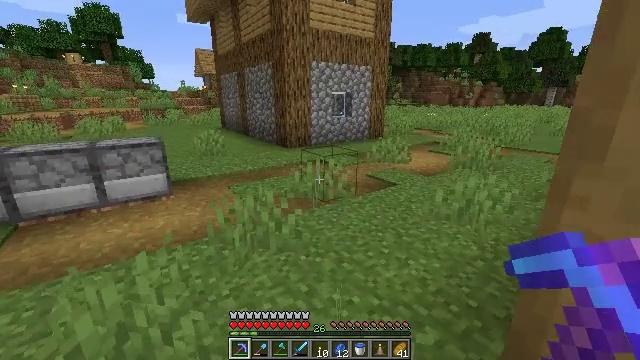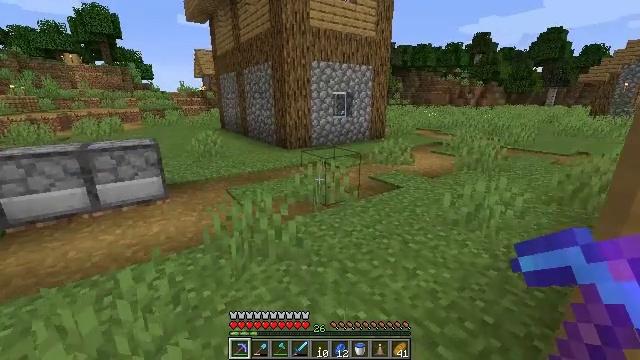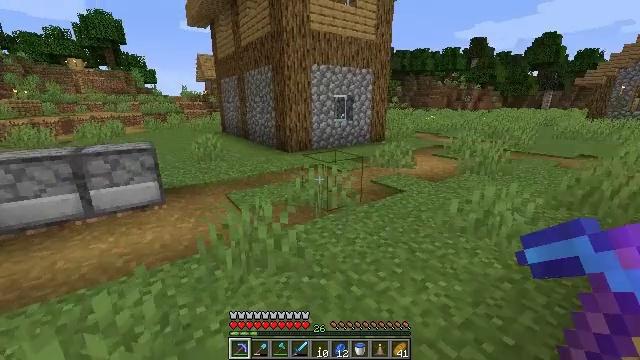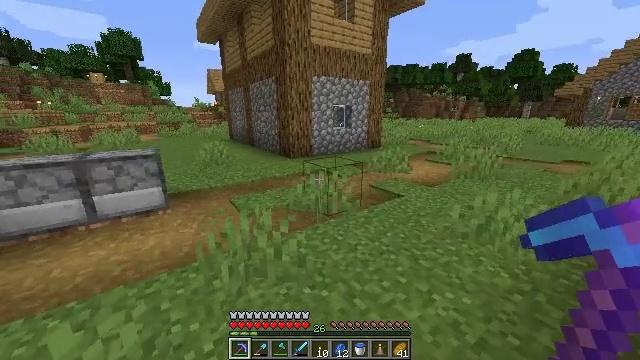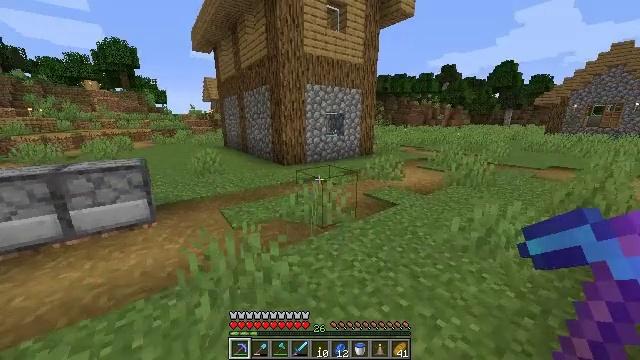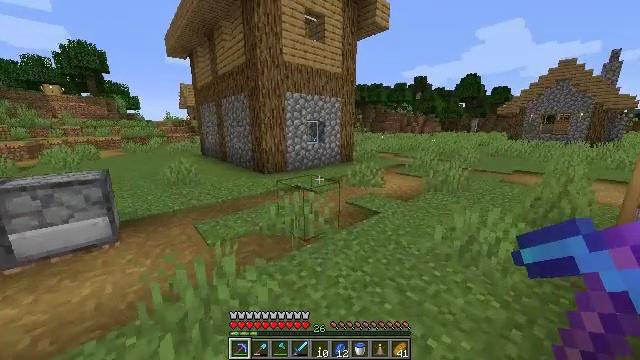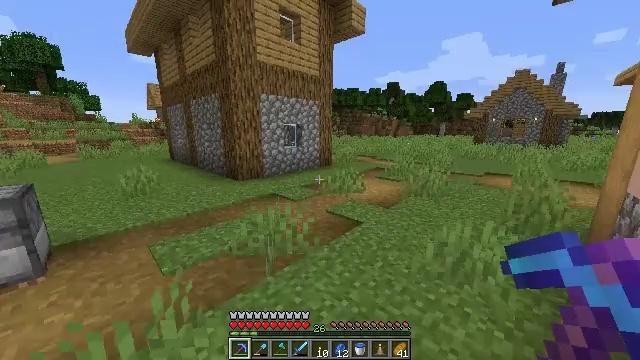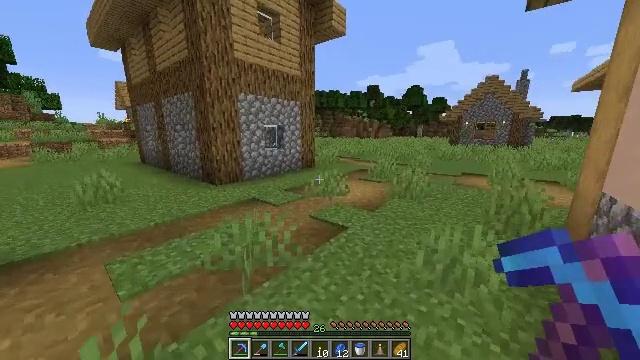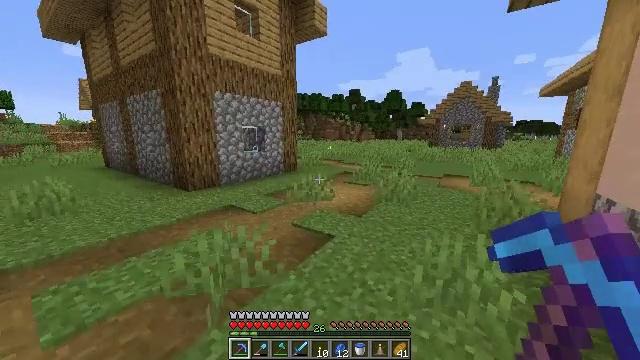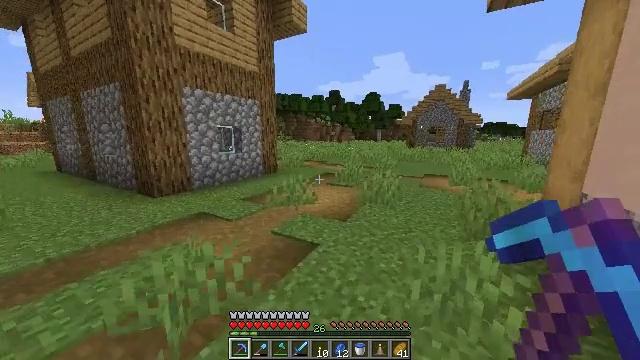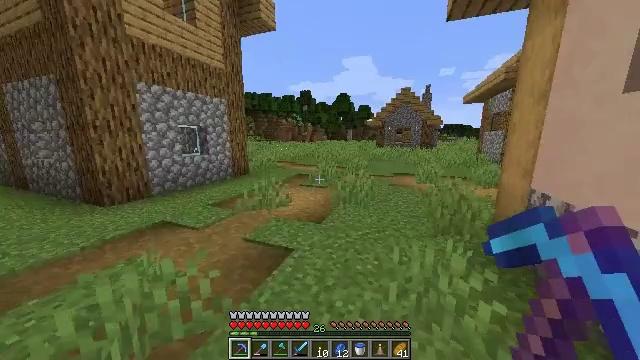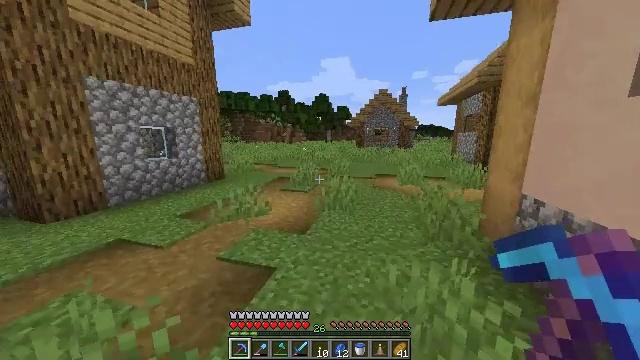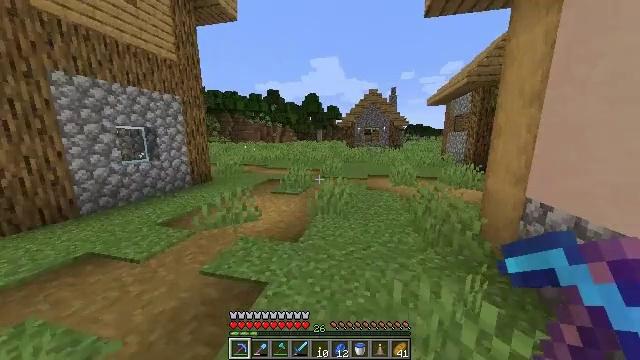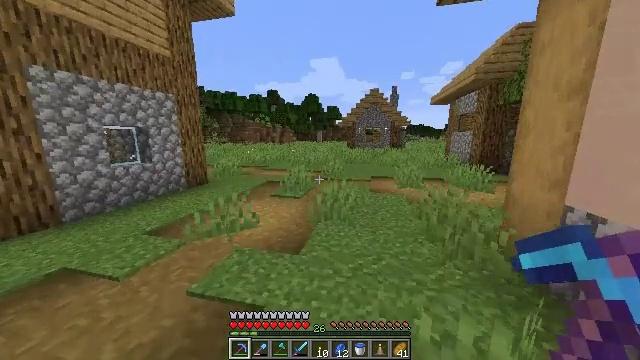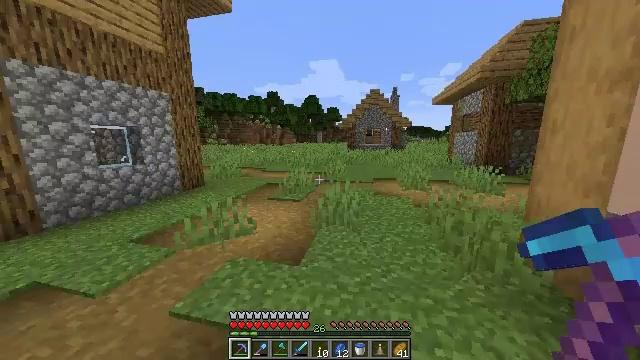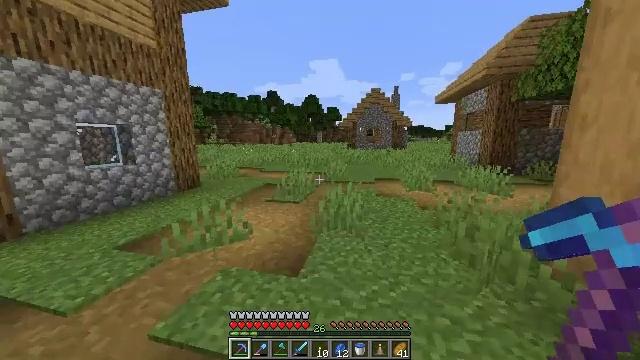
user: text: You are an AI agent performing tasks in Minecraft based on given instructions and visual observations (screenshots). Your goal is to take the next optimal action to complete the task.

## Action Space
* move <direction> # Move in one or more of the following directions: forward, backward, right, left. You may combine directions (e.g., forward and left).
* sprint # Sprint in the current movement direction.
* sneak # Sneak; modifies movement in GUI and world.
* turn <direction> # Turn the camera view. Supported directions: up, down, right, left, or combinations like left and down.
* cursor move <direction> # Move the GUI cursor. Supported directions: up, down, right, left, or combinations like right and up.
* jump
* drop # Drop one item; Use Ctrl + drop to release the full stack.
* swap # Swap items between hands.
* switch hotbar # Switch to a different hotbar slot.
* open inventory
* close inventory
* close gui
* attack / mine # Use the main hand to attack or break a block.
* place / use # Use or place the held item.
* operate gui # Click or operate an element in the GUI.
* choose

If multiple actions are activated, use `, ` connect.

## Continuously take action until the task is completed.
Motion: motion action
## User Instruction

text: Collect the blast furnace by mining it.
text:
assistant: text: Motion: move forward, sprint
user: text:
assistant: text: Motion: move forward, sprint
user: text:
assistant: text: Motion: move forward, sprint
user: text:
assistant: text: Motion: move forward, sprint, turn right and up
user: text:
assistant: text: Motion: move forward, sprint, turn right and up
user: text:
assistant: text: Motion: move forward, sprint, turn right
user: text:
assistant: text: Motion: move forward, sprint, turn right
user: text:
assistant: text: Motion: move forward, sprint, turn right
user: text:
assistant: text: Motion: move forward, sprint, turn right
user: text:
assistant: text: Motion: move forward, sprint, turn right
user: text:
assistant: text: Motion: move forward, sprint, turn right
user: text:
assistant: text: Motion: move forward, sprint, turn right
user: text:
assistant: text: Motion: move forward, sprint
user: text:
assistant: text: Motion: move forward, sprint
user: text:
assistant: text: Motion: move forward, sprint
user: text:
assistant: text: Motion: move forward, sprint
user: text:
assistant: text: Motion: move forward, sprint
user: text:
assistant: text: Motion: move forward, sprint
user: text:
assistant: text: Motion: move forward, sprint, turn right
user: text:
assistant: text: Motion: move forward, sprint, turn right
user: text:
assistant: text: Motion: move forward, sprint, turn right
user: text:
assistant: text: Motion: move forward, sprint, turn right
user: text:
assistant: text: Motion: move forward, sprint
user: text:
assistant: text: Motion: move forward, sprint
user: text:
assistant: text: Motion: move forward, sprint
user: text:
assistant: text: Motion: move forward, sprint
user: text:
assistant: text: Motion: move forward, sprint
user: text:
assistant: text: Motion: move forward, sprint, turn right
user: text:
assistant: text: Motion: move forward, sprint, turn right
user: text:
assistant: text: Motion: move forward, sprint, turn right